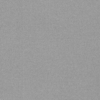
Label: dusty